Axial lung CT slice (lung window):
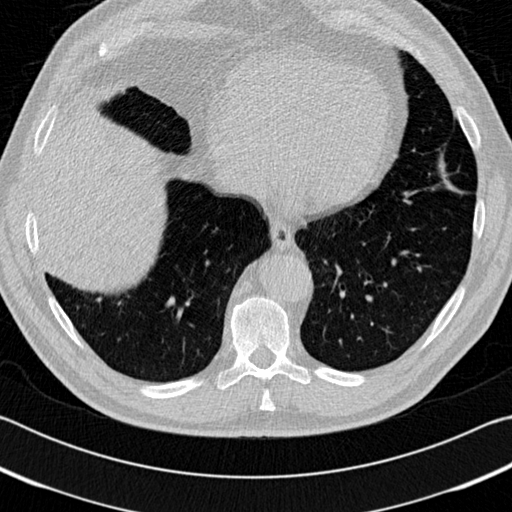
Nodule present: no